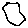
Label: hexagon